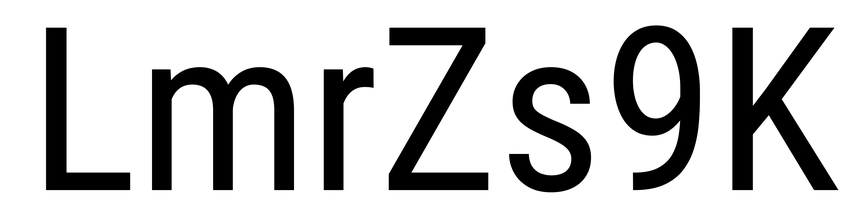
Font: Roboto_Condensed_Regular